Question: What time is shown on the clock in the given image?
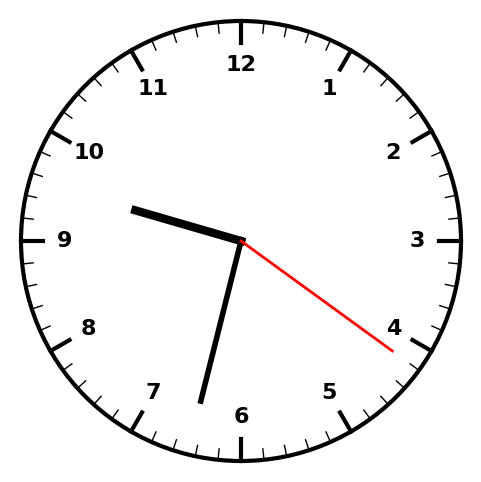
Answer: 09:32:21